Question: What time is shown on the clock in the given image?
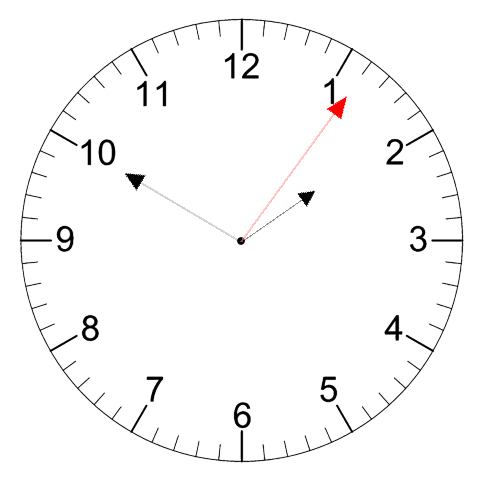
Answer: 01:50:06